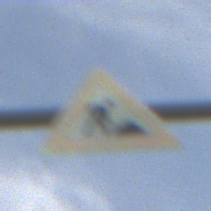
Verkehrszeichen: Arbeitsstelle
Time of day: MorningAfternoon
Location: Outdoor (Nature)
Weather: PartlyCloudy
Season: NotSpecified
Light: Natural